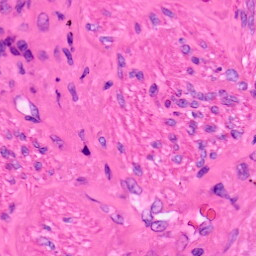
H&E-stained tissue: Lung